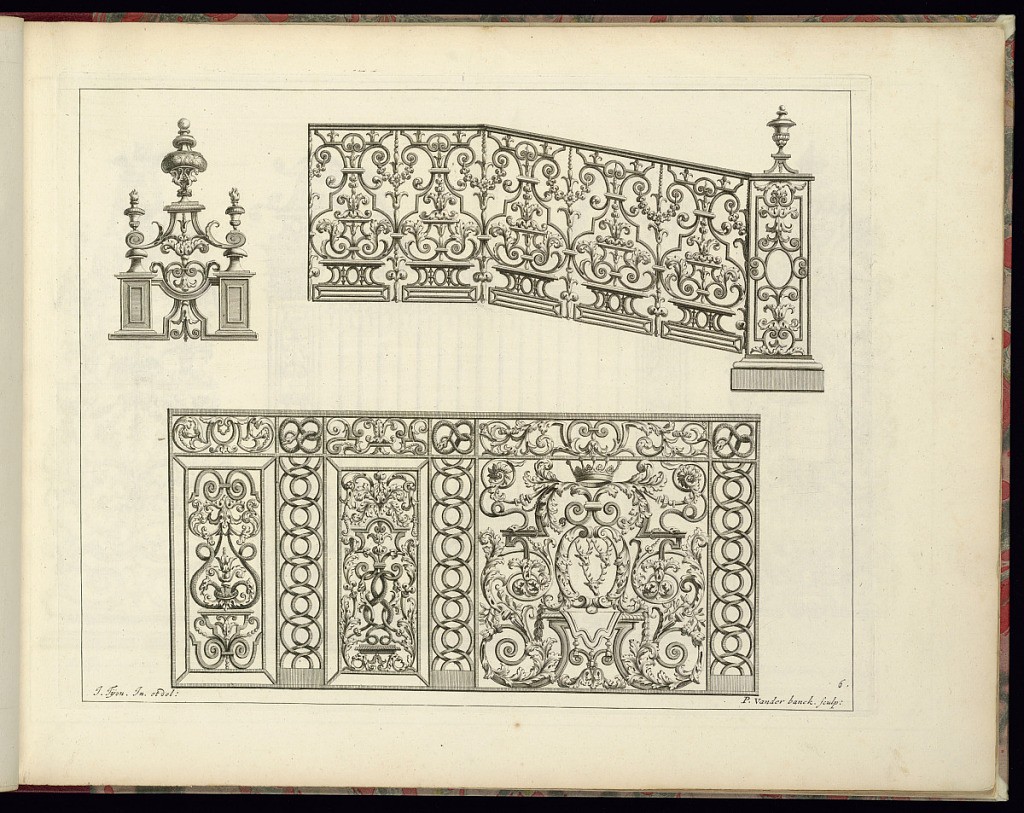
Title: Ironwork Designs
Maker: Jean Tijou, French, active 1689 - 1712
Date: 1693
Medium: Etching on laid paper
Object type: Print
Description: Ironwork designs including a screen, finial ornament, and balustrade for the Great Stairs at Chatsworth House, Derbyshire, United Kingdom featuring fleurons, scrolling leaves (rinceaux), foliate scrolls, crowns, flames, snakes, fleurs-de-lys, and rosettes. The plate is signed and numbered.